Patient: sex M, age 45
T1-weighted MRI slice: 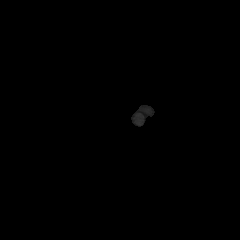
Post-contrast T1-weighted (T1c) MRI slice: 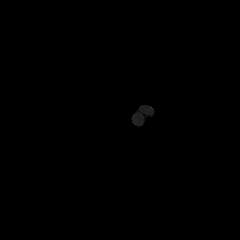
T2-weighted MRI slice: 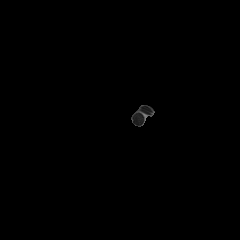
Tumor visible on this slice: no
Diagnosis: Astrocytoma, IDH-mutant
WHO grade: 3